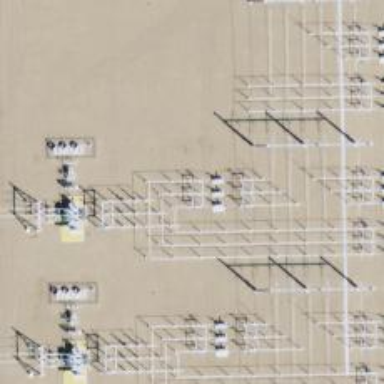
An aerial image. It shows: Switch used for power control.